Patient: sex M, age 58
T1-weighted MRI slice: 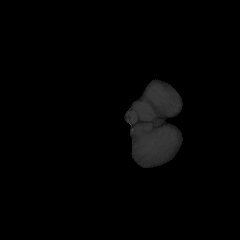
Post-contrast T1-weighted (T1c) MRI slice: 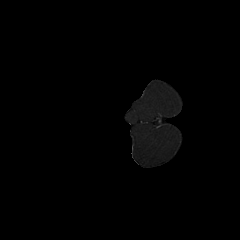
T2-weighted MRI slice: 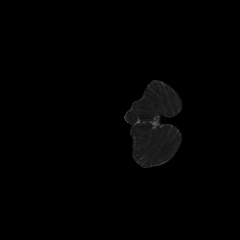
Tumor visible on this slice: no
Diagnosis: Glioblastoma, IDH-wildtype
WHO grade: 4